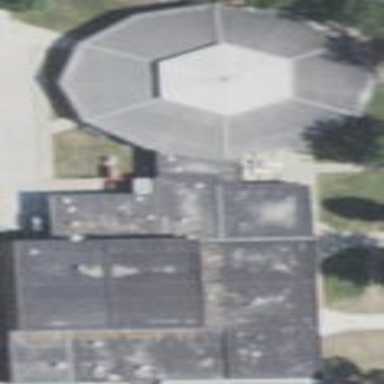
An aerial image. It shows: School building.